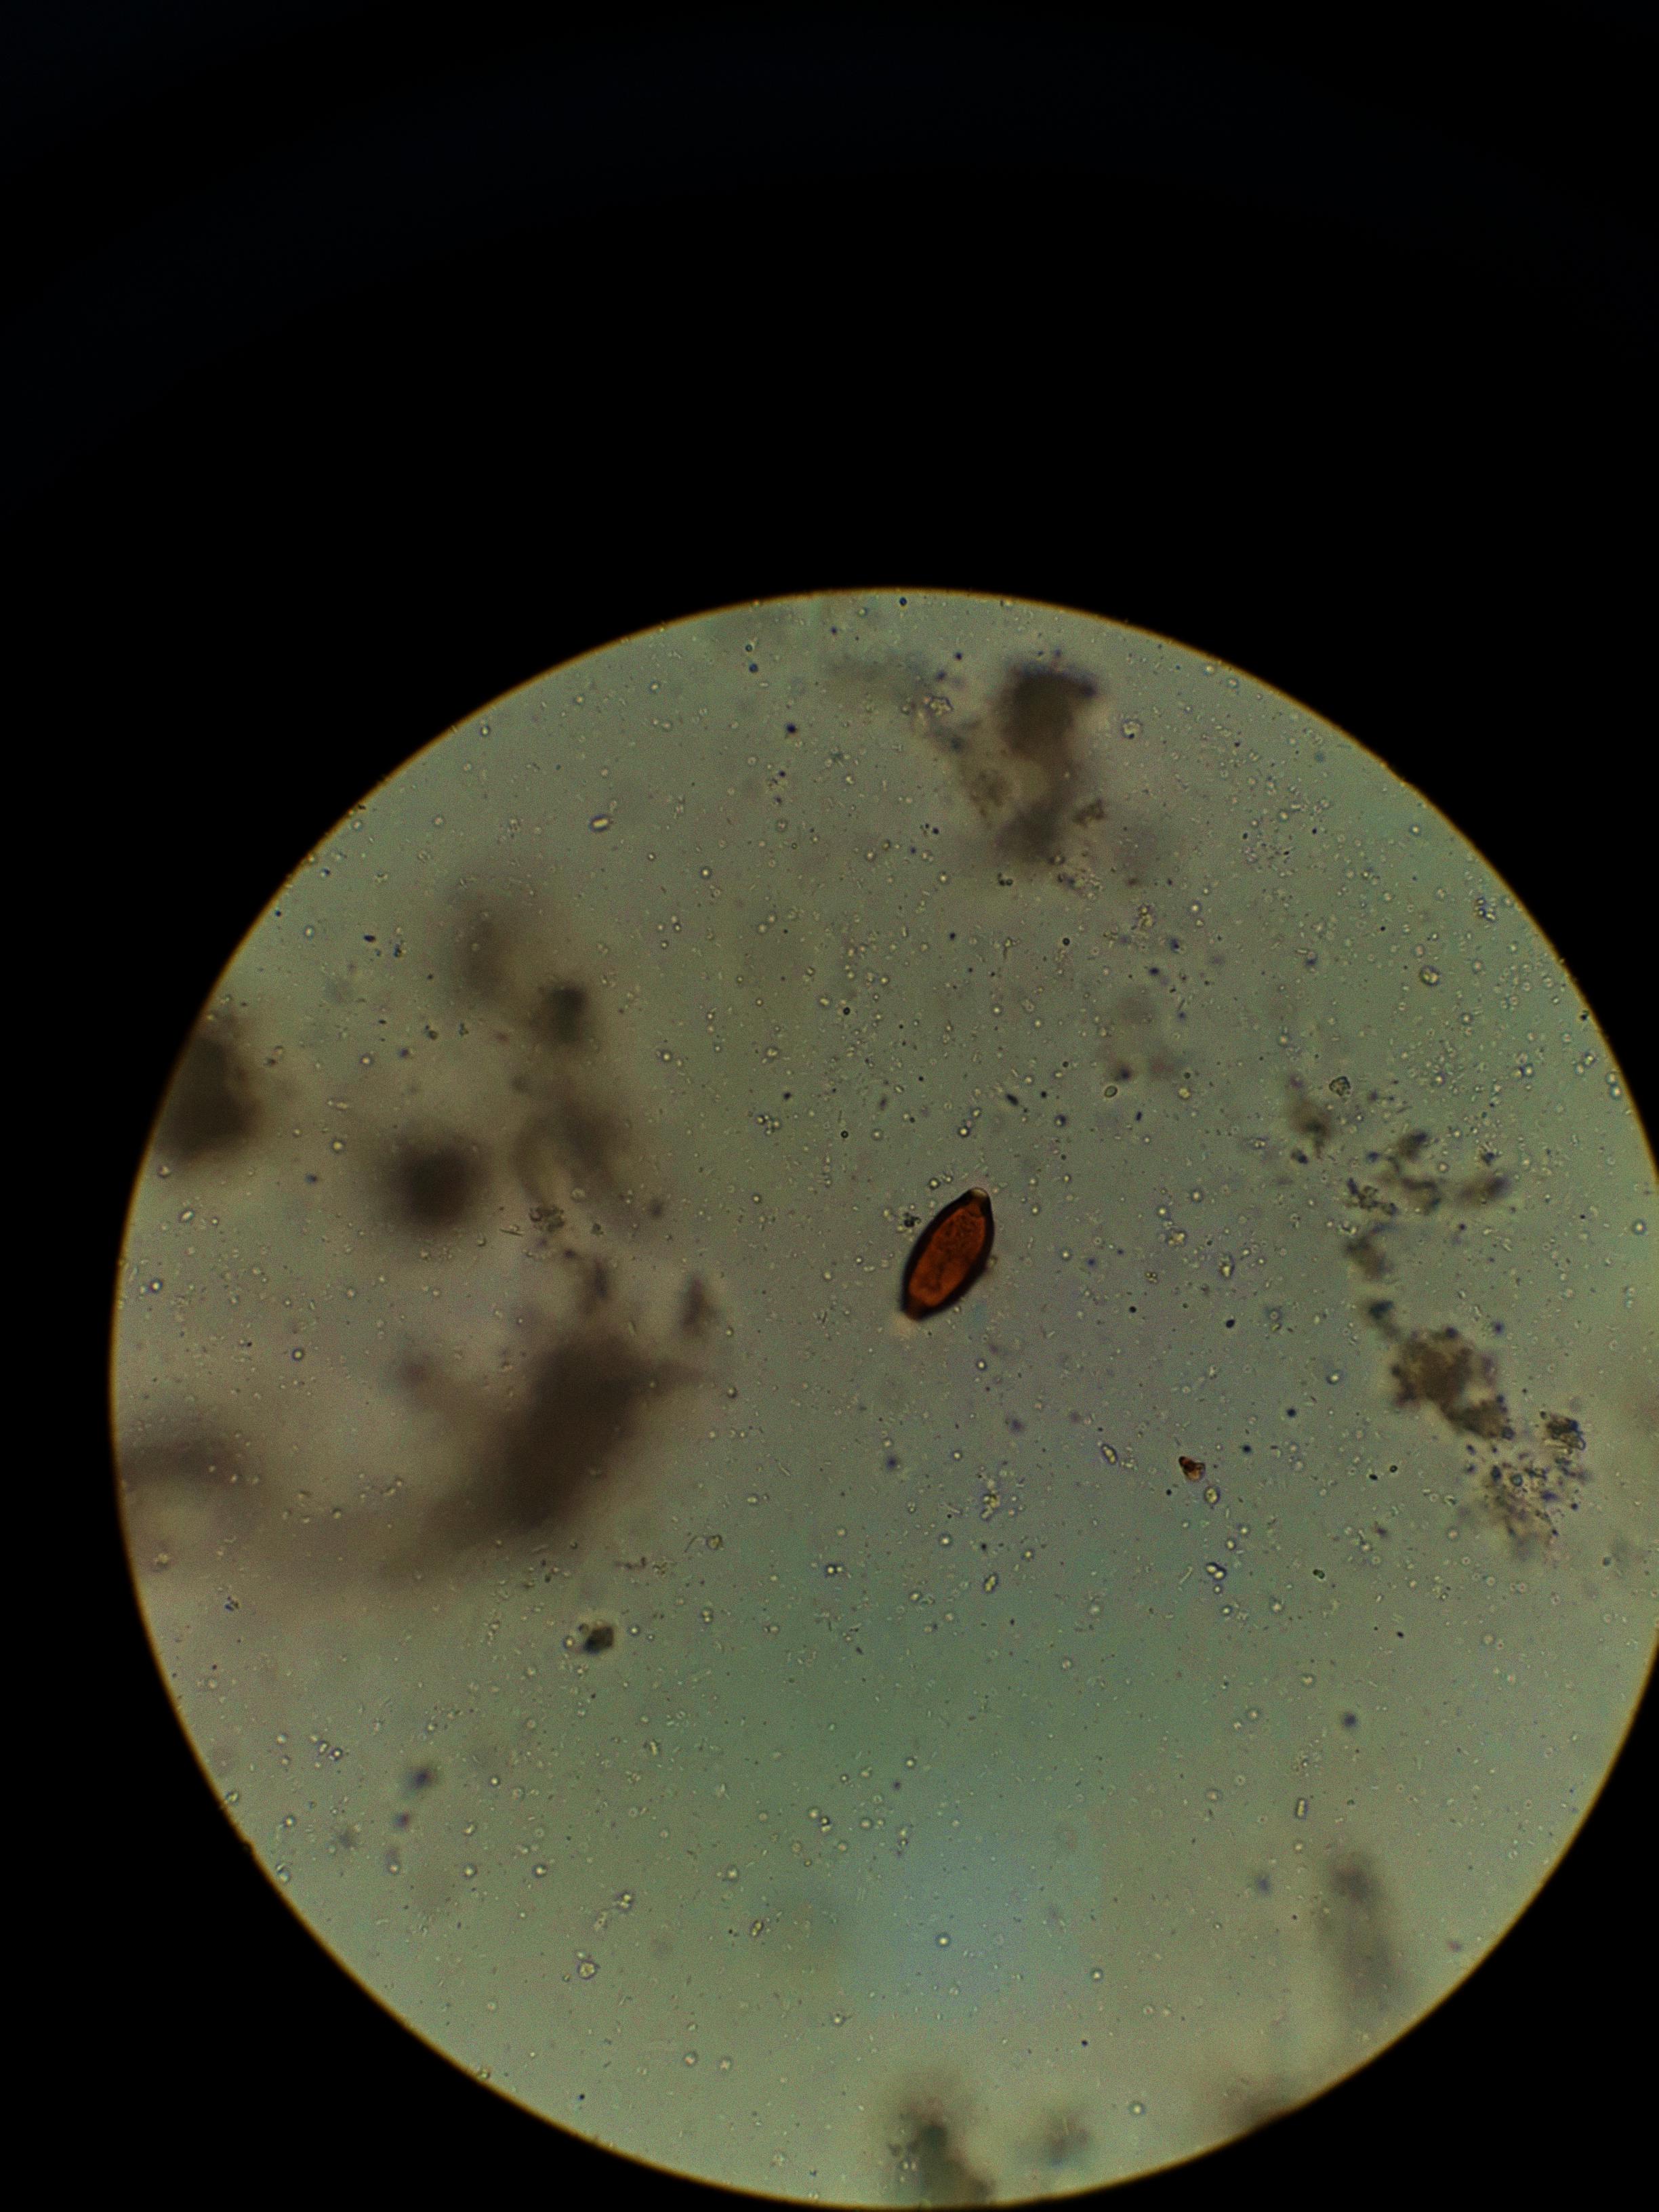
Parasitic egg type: Trichuris trichiura